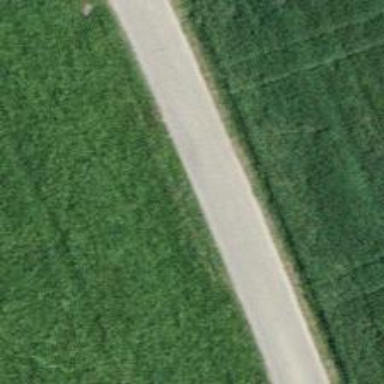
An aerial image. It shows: Unclassified road.